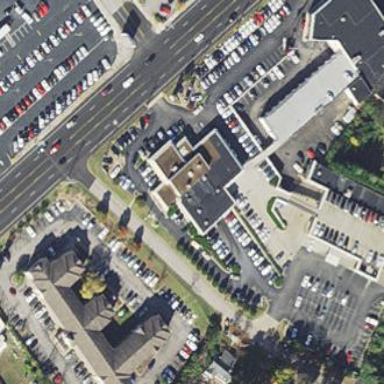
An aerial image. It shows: Building that houses car shop.